Question: I had gone through the difference between Abstract and Interface in <URL>.
It is said :
>
See this : -

Can anyone prove this using following example: -
'''
abstract class WashingMachine
{
abstract public void Wash();
}
class Philips : WashingMachine
{
public Philips() { }
override public void Wash(){//Wash code here....}
}
class Samsung : WashingMachine
{
public Samsung() { }
override public void Wash(){//Wash code here....}
}
class Videocon : WashingMachine
{
public Videocon() { }
override public void Wash(){//Wash code here....}
}
'''
Now, If I added following new abstract method in : -
'''
abstract public void Rinse(int loadSize);
'''
How all inheriting classes (i.e. Philips/Samsung/Videocon) will get updated with the change?
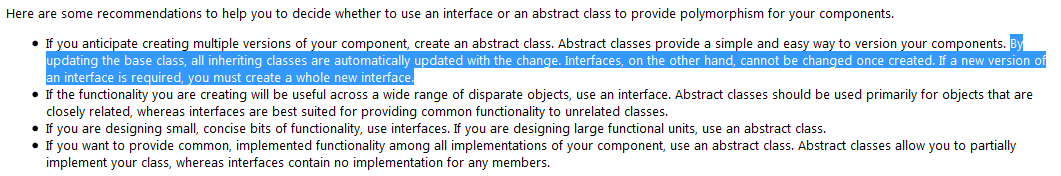
Answer: They won't get updated - you still have to add an implementation of 'Rinse' to each and every class that inherits from 'WashingMachine'.
What I believe the MSDN says is that if you have a non-abstract method defined in an abstract class and you change method, all classes that inherit from the abstract class will benefit from the change automatically.